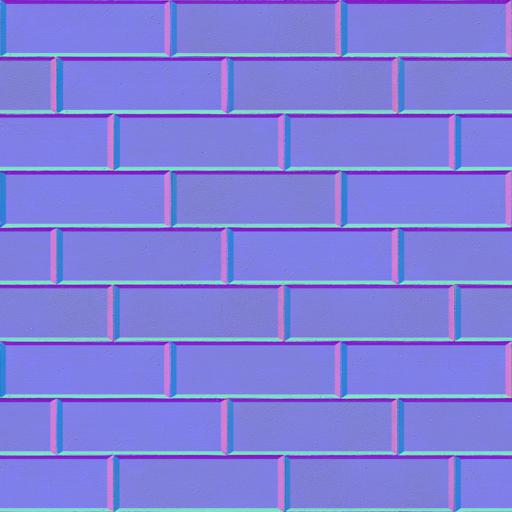
brick bricks stone wall